Question: I'm trying to use code to search for then display all URLs hyperlinked and separated. See Red Box in the below.
'''
$('#jsonData').append('<h3>Community Plans</h3><a href="' + item.community_plan + '">' + item.community_plan + '</a>');
'''
Notice the \:\ separates them. The database server is so I cannot provide a link, but you can what the database field code looks like in the screenshot.

In the past this worked to search whether the database field has 'http'.
/ /If it DOES have http then hyperlink it. If it does NOT say http, then remove the hyperlink and display plain text//
'''
if (/http/i.test(item.community_plan)) {
$('#jsonData').append('<h3>Community Plans</h3><a href="' + item.community_plan + '">' + item.community_plan + '</a>');
}
else {
$('#jsonData').append('<h3>Community Plans</h3><p>' + item.community_plan + '</p>');
}
'''
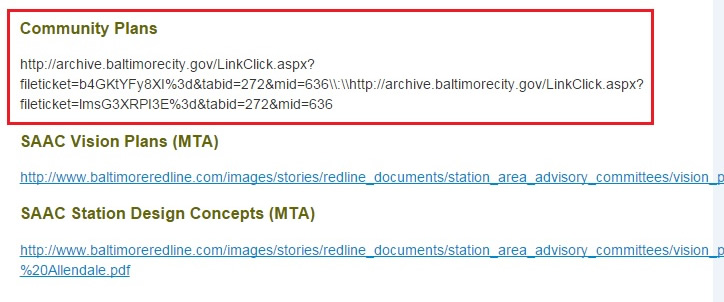
Answer: Your question is not very clear. If I understand it correctly, you want to parse JSON output by splitting it first, and then checking whether it's a URL.
Here's some pseudocode that might help you along:
'''
item.community_plan.split("\:\").each(function(url) {
if(/^http/.test(url) {
// Starts with http, so should be a
$('#jsondata').append('<h3>other links</h3><a href="'+url+'">'+url+'</a>');
} else {
$('#jsondata').append('<h3>other links</h3><p>'+url+'</p>');
}
});
'''
You might want to see whether the URL actually starts with http (or https if applicable). The '^' in front of the test takes care of that. See <URL> for more information.